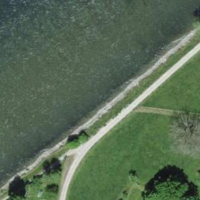
EUNIS habitat code: 15
Species observed at this site:
Anthyllis vulneraria
Lamium purpureum
Salvia pratensis